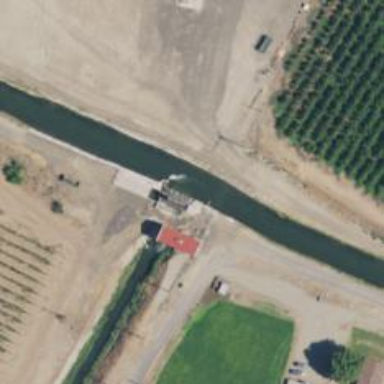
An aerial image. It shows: Irrigation canal designed for service purposes.